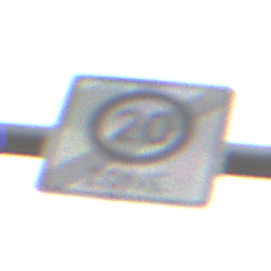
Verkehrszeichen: EndeZone20
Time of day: MorningAfternoon
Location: Outdoor (Nature)
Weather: Overcast
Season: NotSpecified
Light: Natural